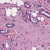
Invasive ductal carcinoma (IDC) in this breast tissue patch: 1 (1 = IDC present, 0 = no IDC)